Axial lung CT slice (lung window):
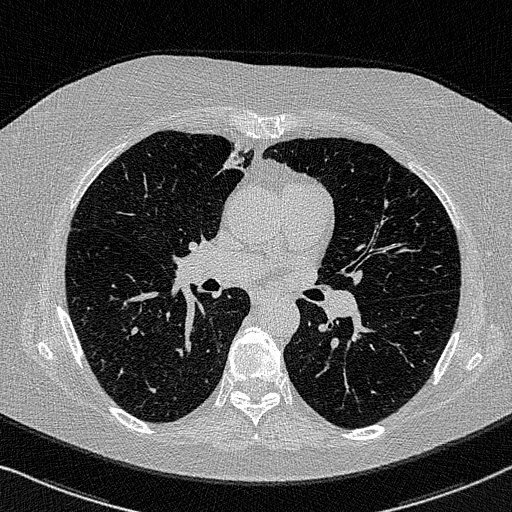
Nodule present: no